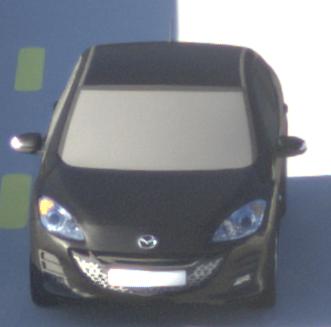
Make: Mazda
Model: 3 1.6
Detailed model: 3 (BL)
Model produced from: 2009/05
Model produced until: 2010/12
Doors: 5
Color: black
Road condition: dry road
Daytime: sunrise or sunset
Contrast: medium contrast